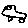
Label: car